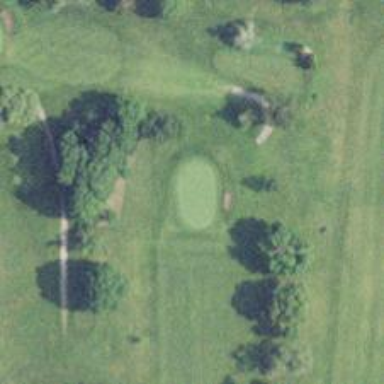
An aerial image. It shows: View of golf hole.